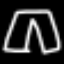
Label: pants